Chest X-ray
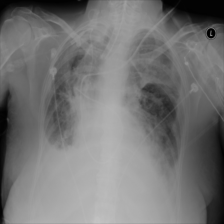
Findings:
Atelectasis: negative
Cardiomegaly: negative
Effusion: positive
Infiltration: positive
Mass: negative
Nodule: negative
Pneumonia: negative
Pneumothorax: negative
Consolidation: negative
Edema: negative
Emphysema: negative
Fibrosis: negative
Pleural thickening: negative
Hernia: negative